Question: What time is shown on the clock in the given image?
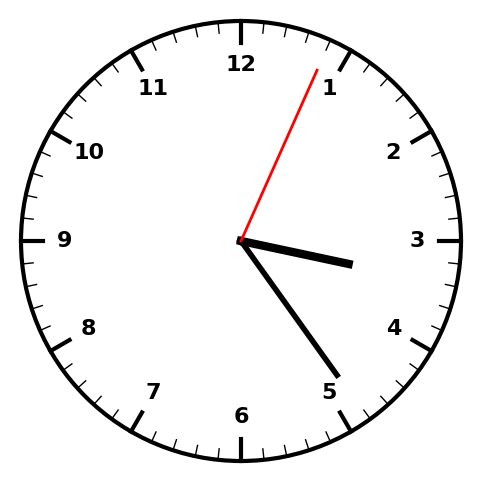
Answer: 03:24:04